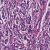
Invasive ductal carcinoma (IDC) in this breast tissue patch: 1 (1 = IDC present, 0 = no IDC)